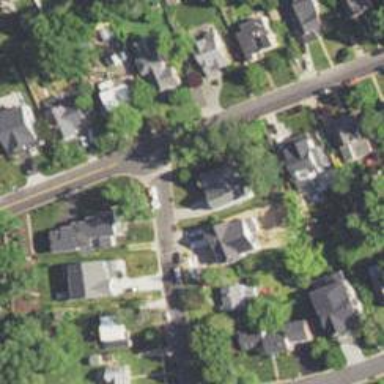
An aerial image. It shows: Charming neighbourhood.